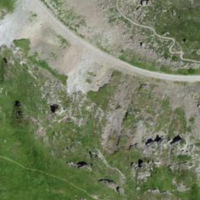
EUNIS habitat code: 31
Species observed at this site:
Marmota marmota
Campanula barbata
Hedysarum hedysaroides